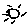
Label: sun